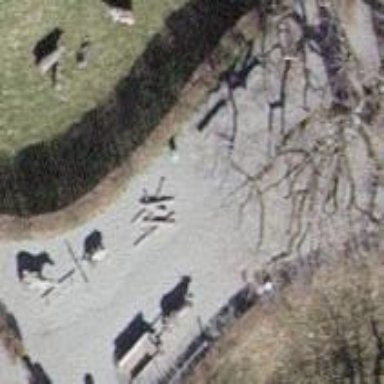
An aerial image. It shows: Playground with compacted surface.